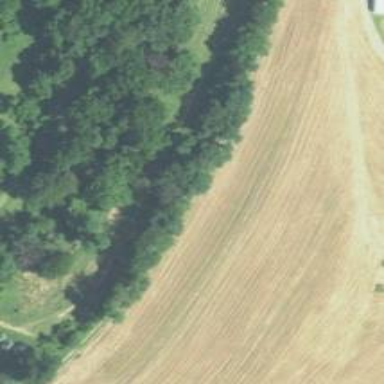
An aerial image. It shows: Row of trees in natural setting.